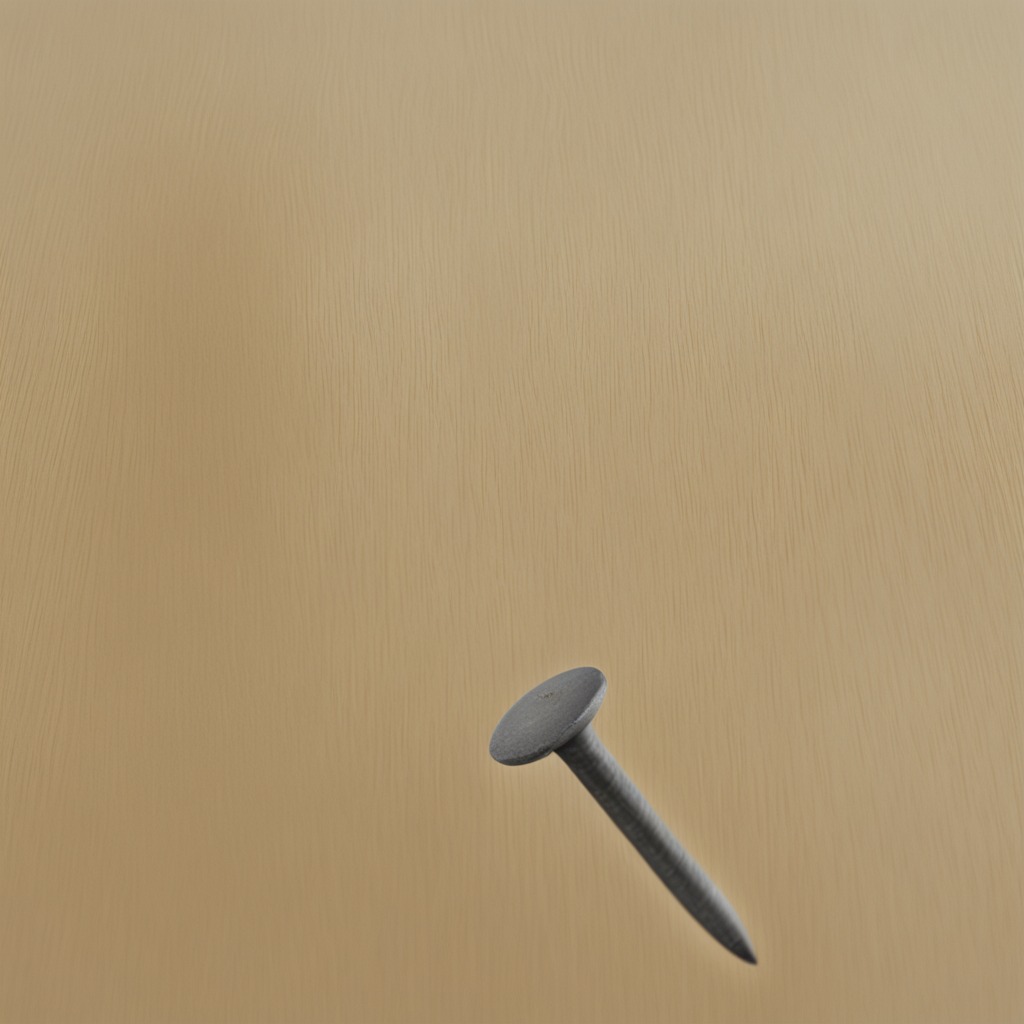
A nail is lying on a plywood surface in a paint workshop lit by afternoon window light.